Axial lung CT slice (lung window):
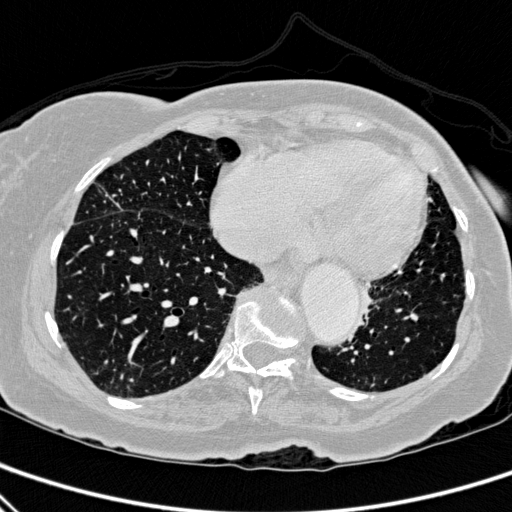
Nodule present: no